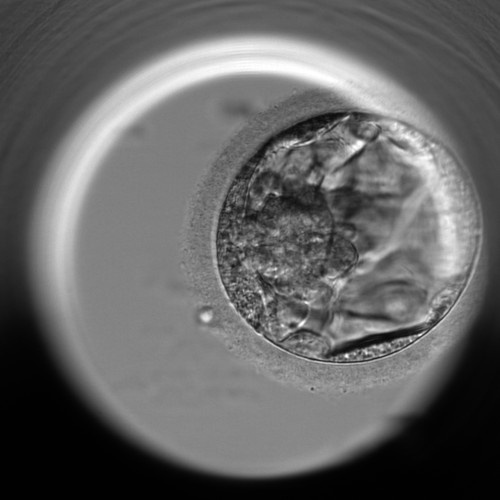
Embryo quality: poor